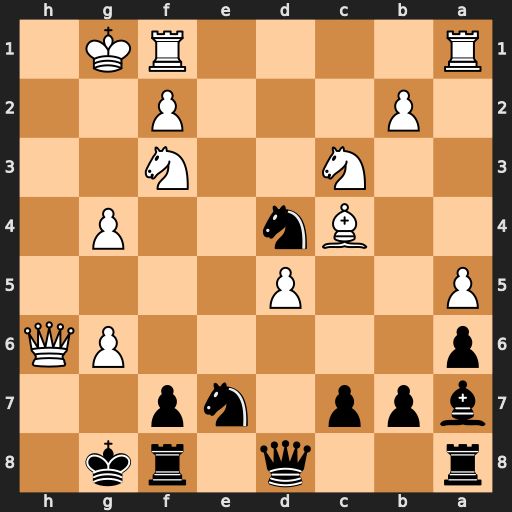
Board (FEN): r2q1rk1/bpp1np2/p5PQ/P2P4/2Bn2P1/2N2N2/1P3P2/R4RK1
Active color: b
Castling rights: -
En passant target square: -
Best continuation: Nxf3+ Kg2 Nxg6